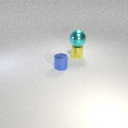
small yellow metal cylinder below large cyan metal sphere